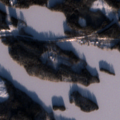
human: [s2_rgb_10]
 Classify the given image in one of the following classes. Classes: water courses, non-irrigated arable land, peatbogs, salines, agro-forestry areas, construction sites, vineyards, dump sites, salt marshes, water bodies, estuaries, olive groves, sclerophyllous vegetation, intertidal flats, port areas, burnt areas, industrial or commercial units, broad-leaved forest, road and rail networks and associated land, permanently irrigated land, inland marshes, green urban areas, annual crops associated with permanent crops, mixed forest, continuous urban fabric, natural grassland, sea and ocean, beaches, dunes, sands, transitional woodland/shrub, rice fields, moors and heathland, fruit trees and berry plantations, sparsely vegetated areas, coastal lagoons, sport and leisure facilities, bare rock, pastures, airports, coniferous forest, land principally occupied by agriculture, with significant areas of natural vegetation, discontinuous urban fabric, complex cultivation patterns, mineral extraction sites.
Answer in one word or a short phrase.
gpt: coniferous forest, mixed forest, water bodies